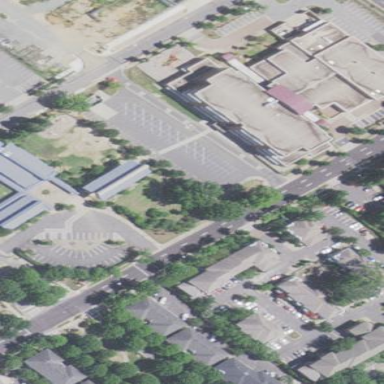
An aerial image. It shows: School.